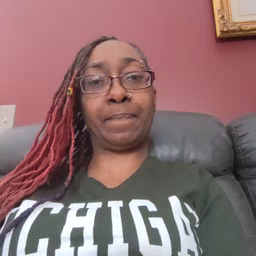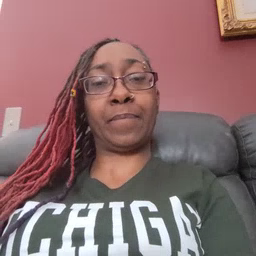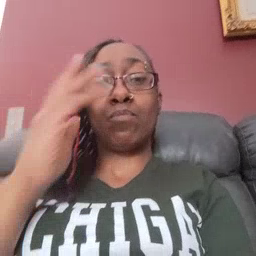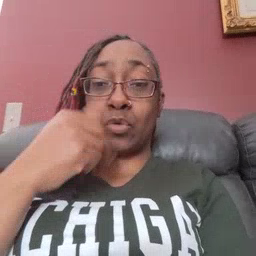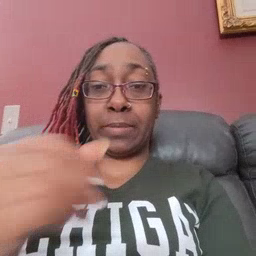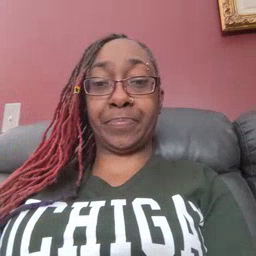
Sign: pretty